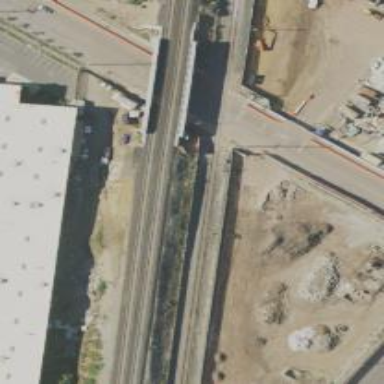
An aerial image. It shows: Railway bridge.